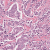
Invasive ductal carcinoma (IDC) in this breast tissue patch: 1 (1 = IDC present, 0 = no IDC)